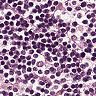
Metastatic tissue present: no